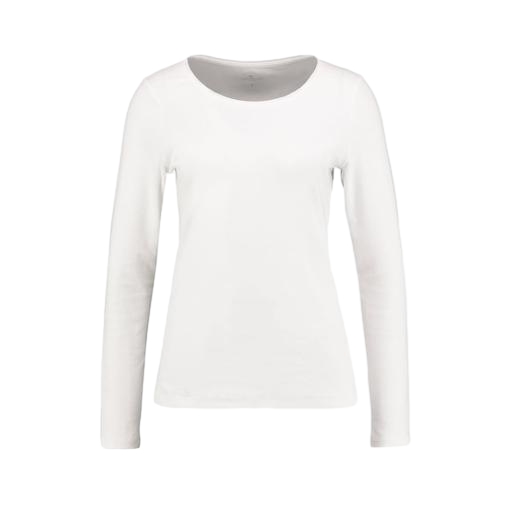
white women's heattech extra warm scoop neck tee, white women's classic long-sleeve t-shirt, white pima long sleeve crew tee, white background